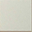
Piece: xx